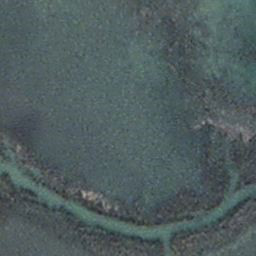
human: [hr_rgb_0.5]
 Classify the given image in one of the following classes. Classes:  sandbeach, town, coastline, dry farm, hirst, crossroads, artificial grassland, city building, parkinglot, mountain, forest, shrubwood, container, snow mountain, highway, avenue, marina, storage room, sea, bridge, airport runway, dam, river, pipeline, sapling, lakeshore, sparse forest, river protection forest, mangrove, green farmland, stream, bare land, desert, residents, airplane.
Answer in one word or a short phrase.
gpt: stream